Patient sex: M
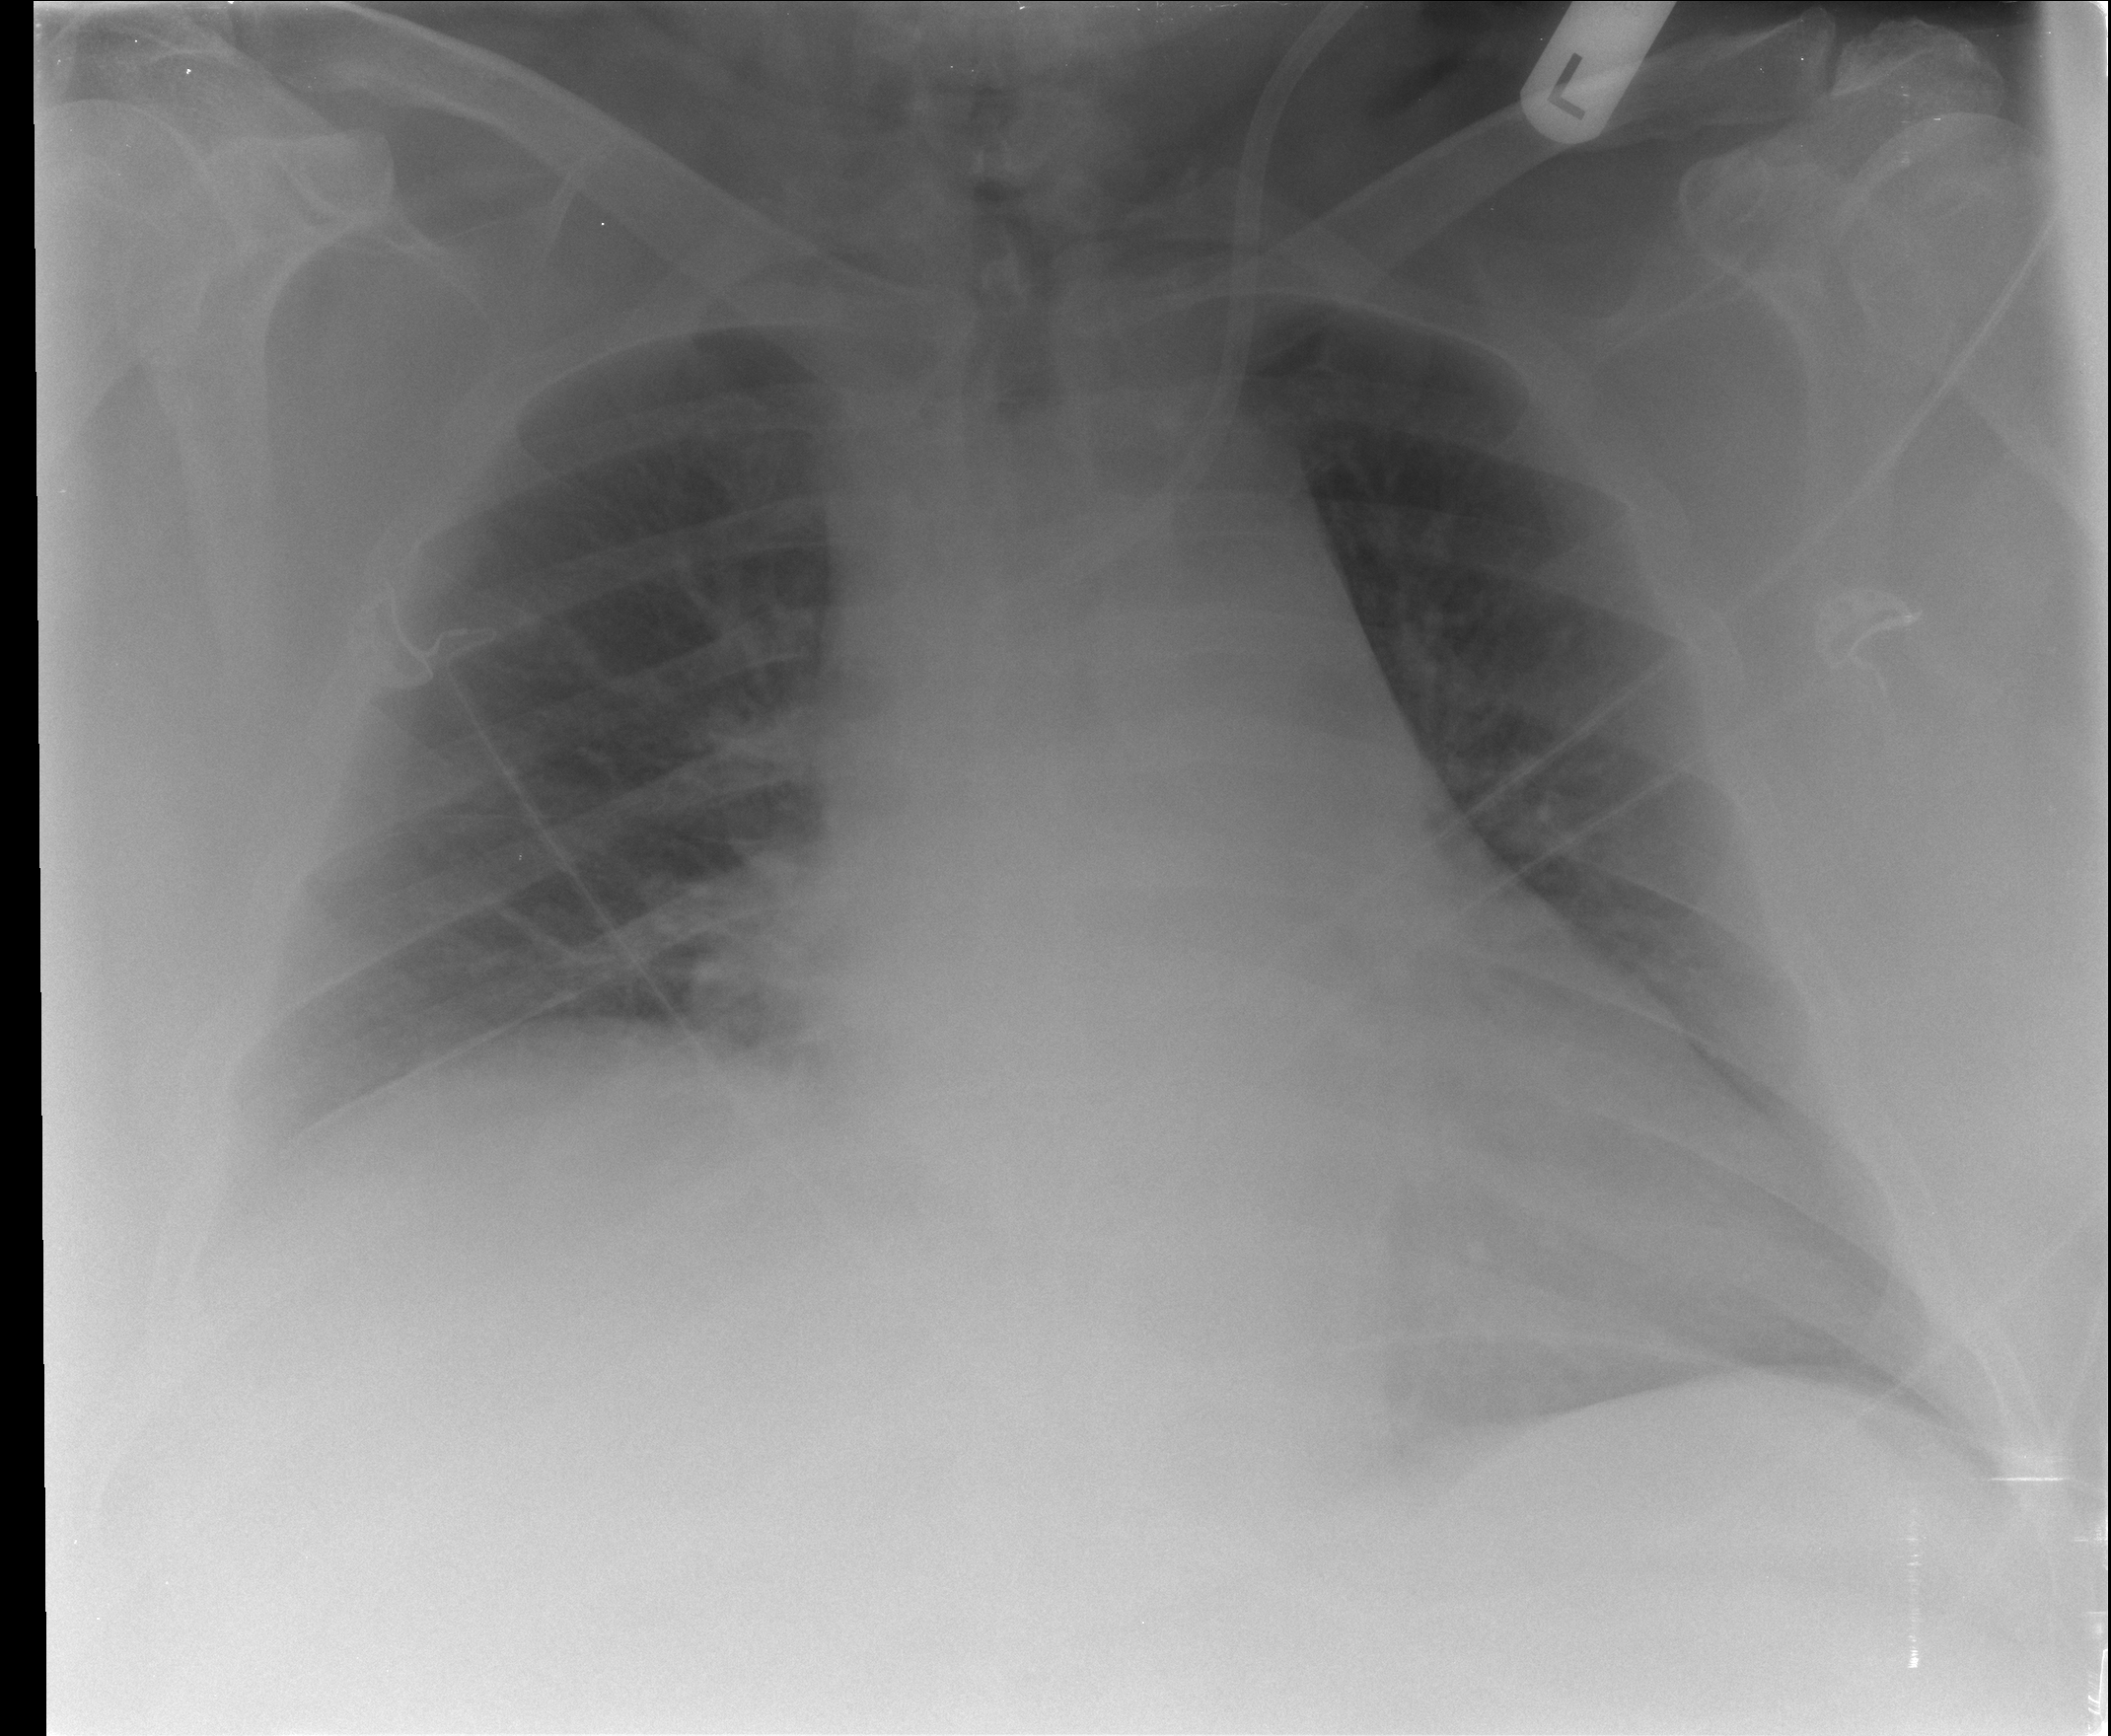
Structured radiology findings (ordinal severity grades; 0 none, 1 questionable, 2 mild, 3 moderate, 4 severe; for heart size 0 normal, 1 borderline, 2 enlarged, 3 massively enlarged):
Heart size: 2
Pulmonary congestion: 1
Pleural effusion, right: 0
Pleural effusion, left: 0
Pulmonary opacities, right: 0
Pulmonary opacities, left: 0
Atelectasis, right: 0
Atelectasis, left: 0